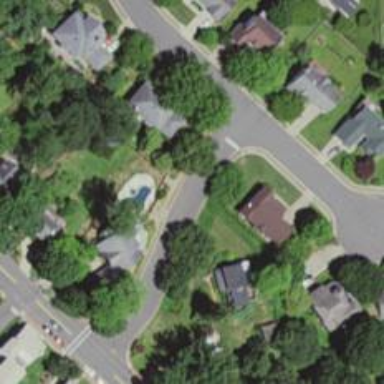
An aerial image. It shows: Residential road with asphalt surface. There is sidewalk on the left side.